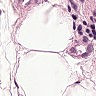
Metastatic tissue present: no